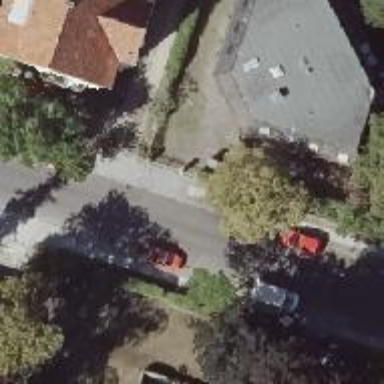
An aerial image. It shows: Residential road with asphalt surface. There are sidewalks on both sides of the road. The parking orientation is parallel with vehicles half on the kerb.